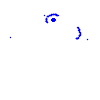
Particle: pion